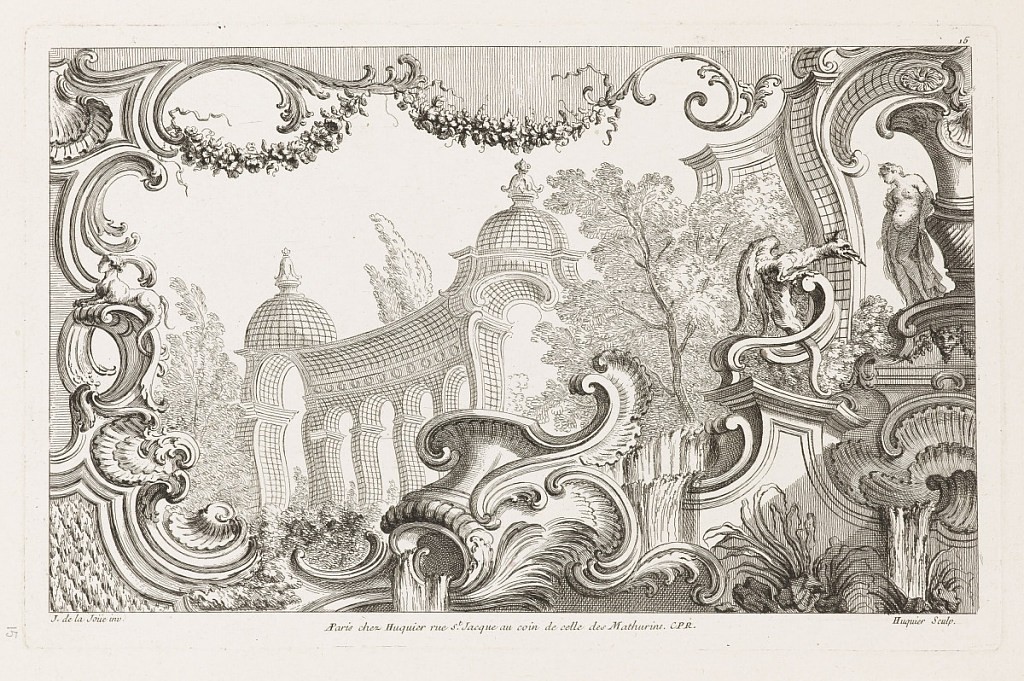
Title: Design in Second Livre de Tableaux de Ornemens et Rocailles (Second Book of Ornaments and Rocailles)
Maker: Jacques de Lajoüe, French, 1687–1761
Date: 1687–1761
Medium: Engraving on laid paper
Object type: Print
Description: Fantastic architectural tree-filled landscape framed by garlands, C-curves, shells, foliage, and water fountains. On right, fountains and small dragon, nude female figure.